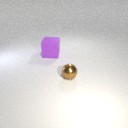
large purple rubber cube behind small brown metal sphere